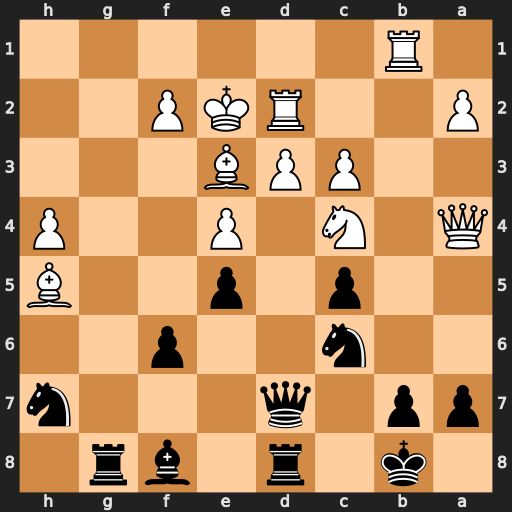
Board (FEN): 1k1r1br1/pp1q3n/2n2p2/2p1p2B/Q1N1P2P/2PPB3/P2RKP2/1R6
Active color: b
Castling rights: -
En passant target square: -
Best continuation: Nd4+ cxd4 Qxa4